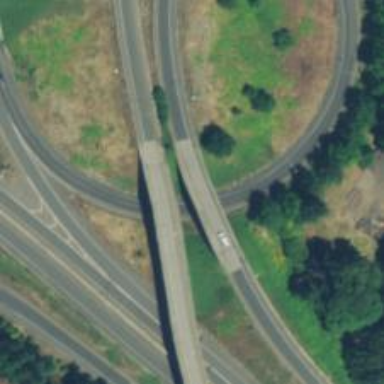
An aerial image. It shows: Connector bridge on motorway link.